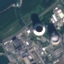
Label: Industrial